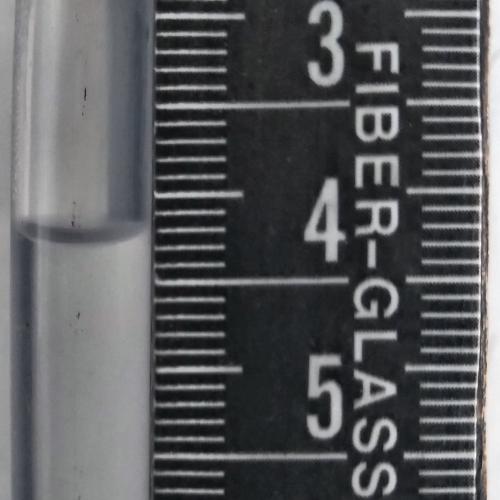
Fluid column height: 4.2 cm